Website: macys
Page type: customer-info-address
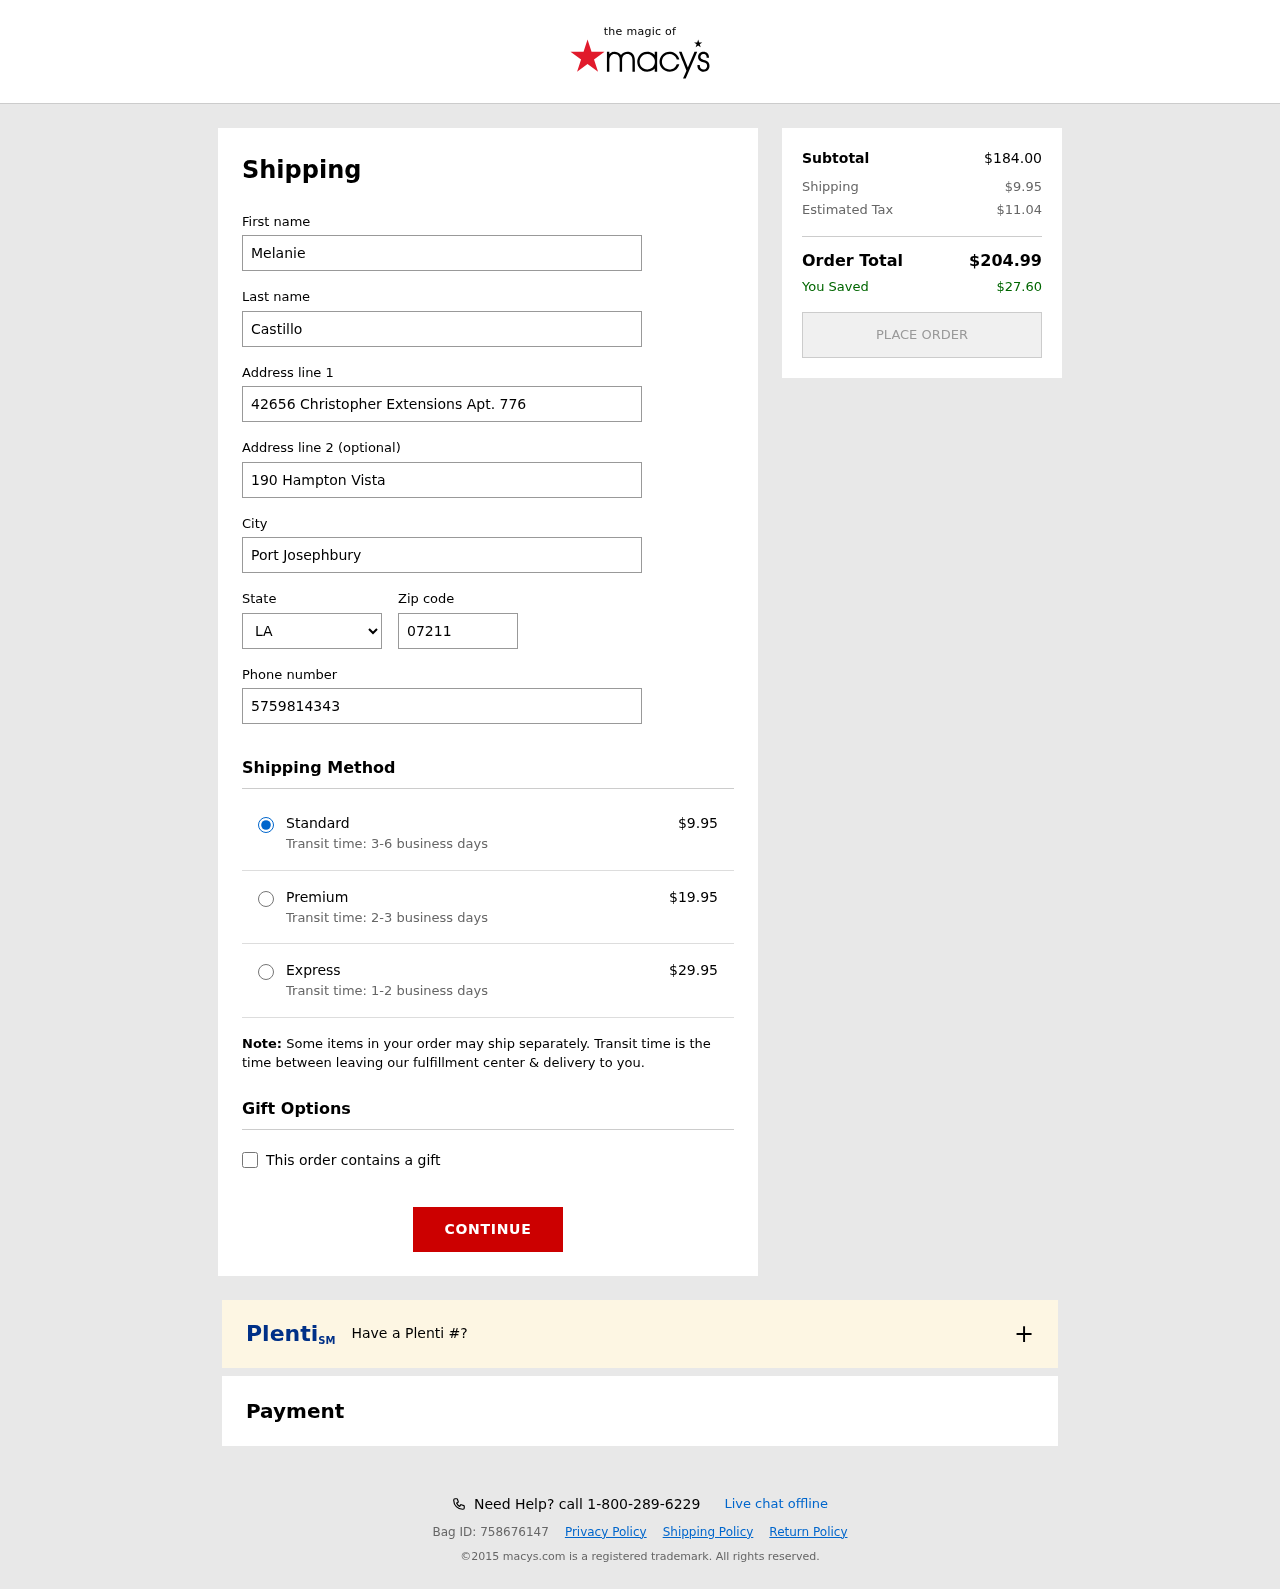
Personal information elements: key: PII_CITY
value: Port Josephbury
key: PII_FIRSTNAME
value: Melanie
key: PII_LASTNAME
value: Castillo
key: PII_PHONE
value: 5759814343
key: PII_POSTCODE
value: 07211
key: PII_STATE_ABBR
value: LA
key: PII_STREET
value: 42656 Christopher Extensions Apt. 776
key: PII_STREET2
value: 190 Hampton Vista
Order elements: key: ORDER_SHIPPING_COST
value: $9.95
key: ORDER_SHIPPING_COST_PREMIUM
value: $19.95
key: ORDER_SHIPPING_COST_EXPRESS
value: $29.95
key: ORDER_SUBTOTAL
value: $184.00
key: ORDER_TAX
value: $11.04
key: ORDER_TOTAL
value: $204.99
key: ORDER_SAVINGS
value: $27.60